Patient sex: M
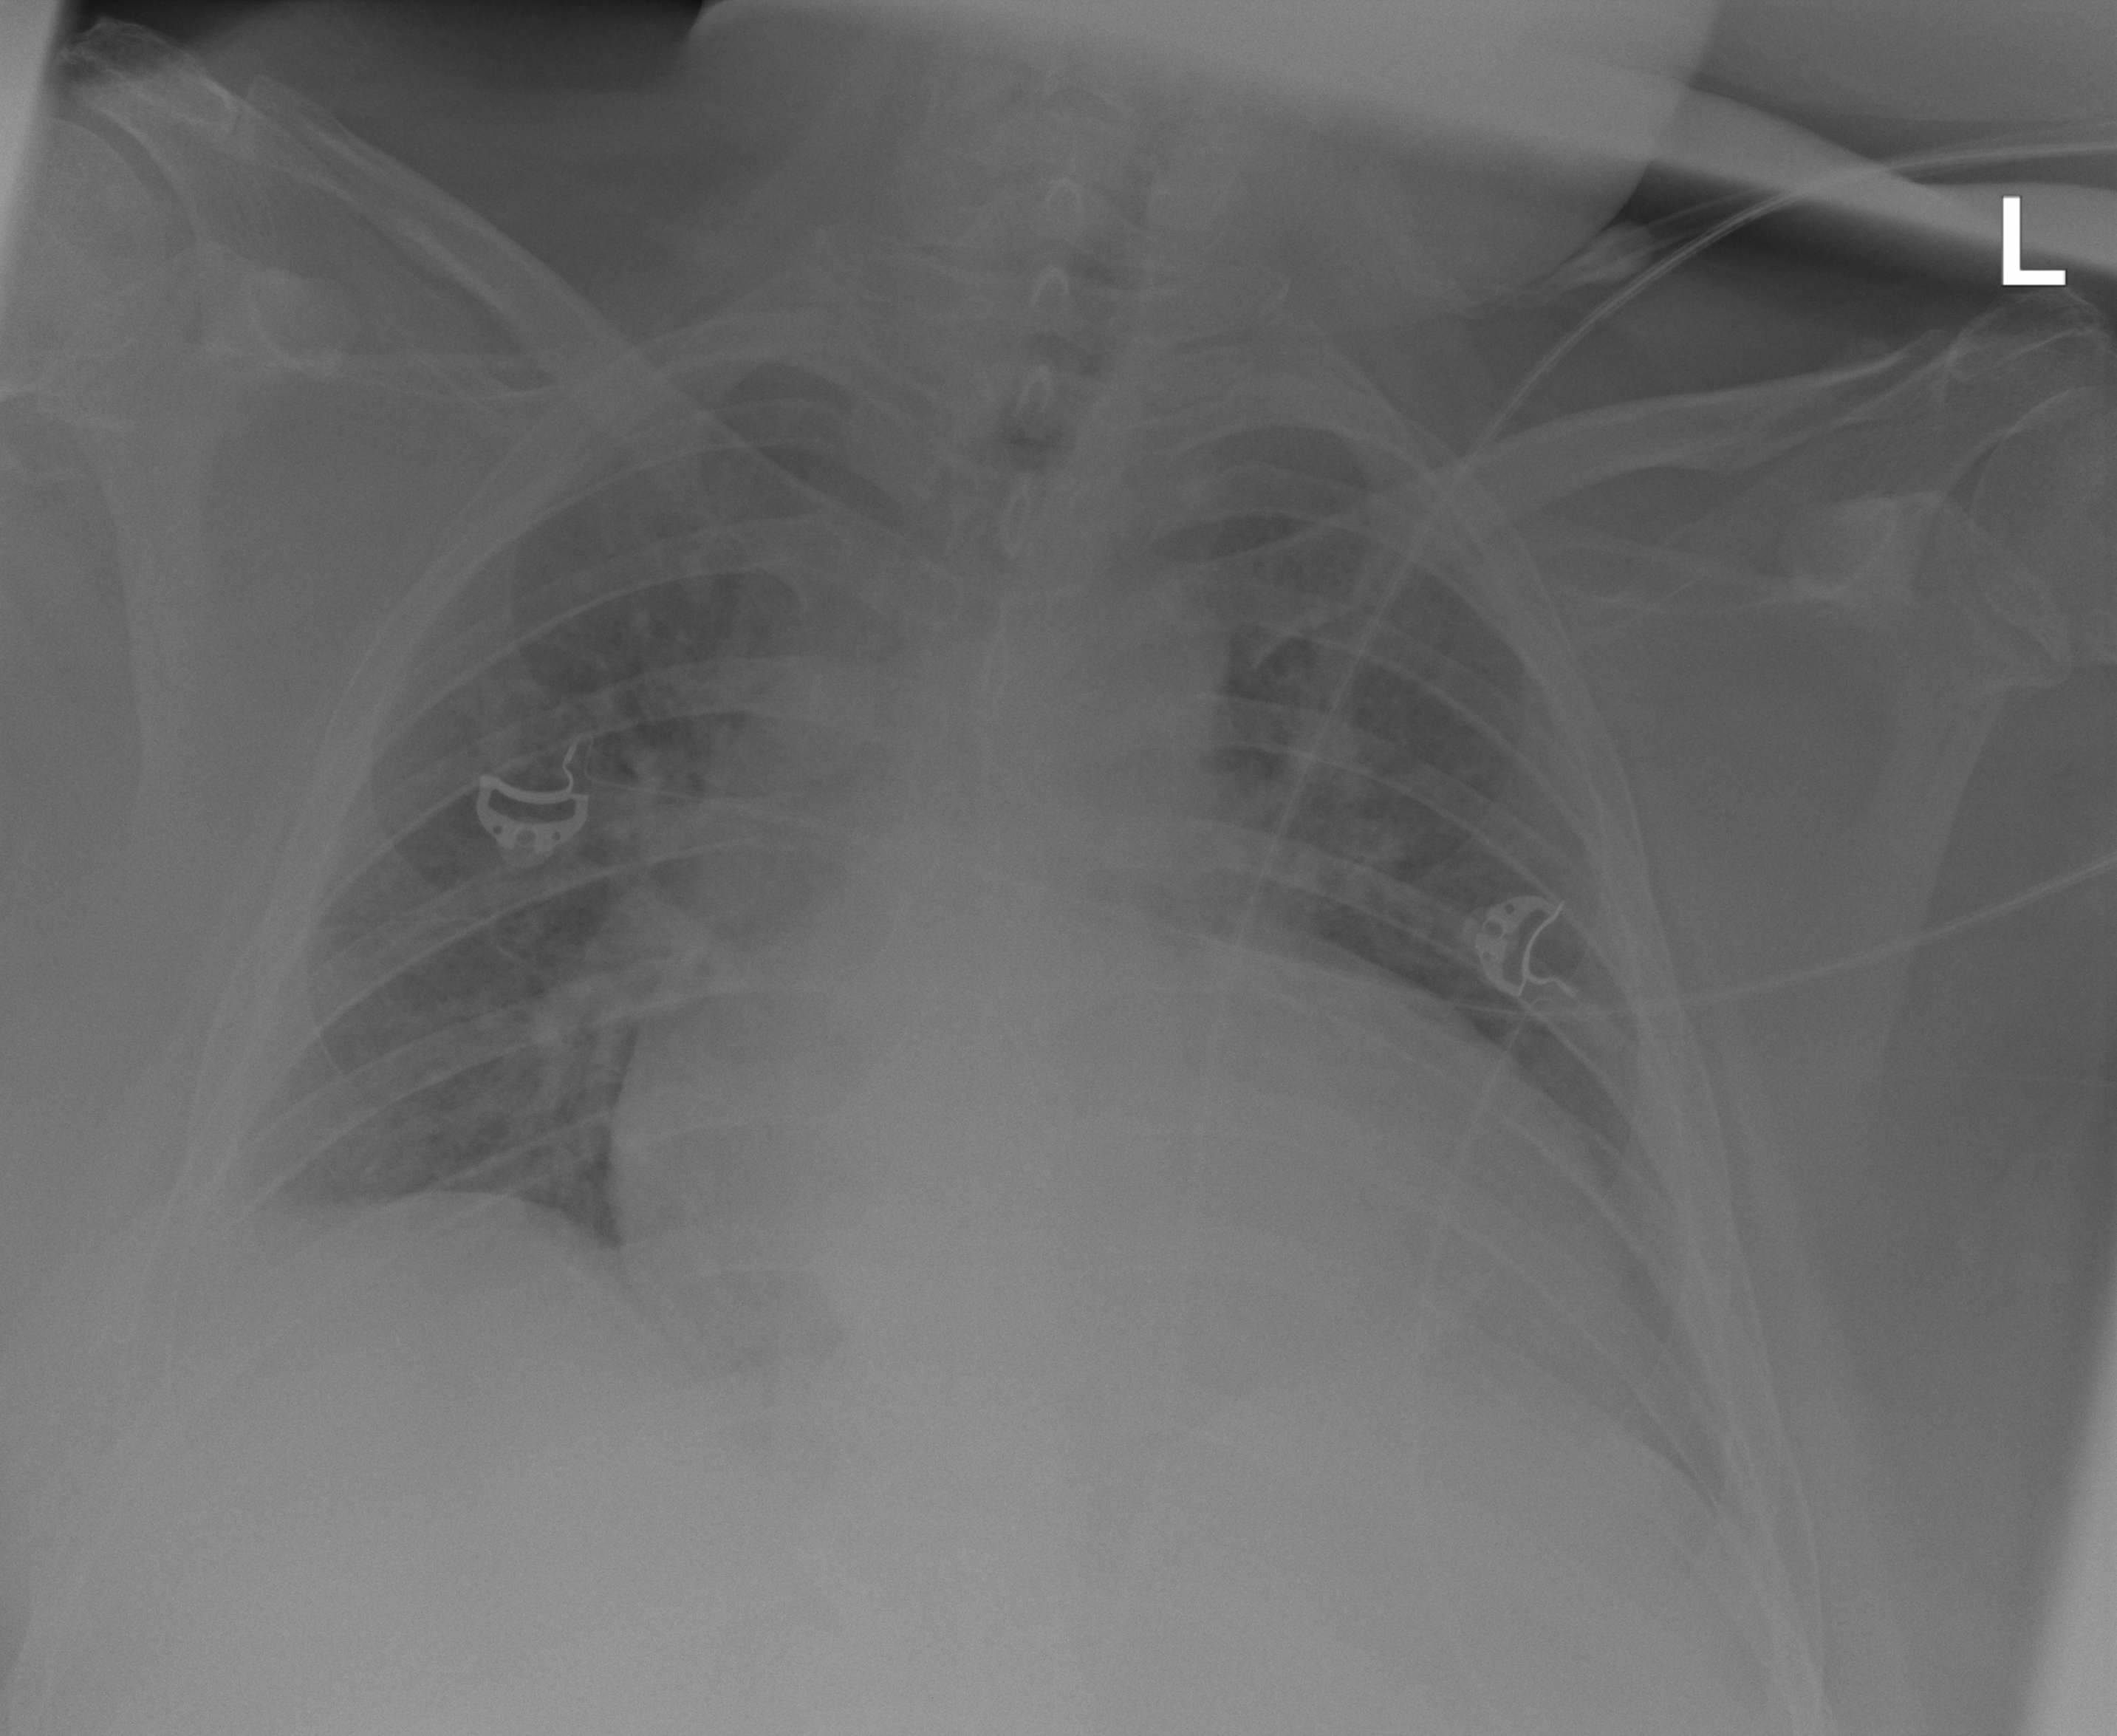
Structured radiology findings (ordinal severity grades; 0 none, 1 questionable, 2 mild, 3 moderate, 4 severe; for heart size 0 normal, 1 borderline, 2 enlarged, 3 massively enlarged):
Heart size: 2
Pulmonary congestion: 2
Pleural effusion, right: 2
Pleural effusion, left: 2
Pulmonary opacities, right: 2
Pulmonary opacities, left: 2
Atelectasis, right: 2
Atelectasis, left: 2